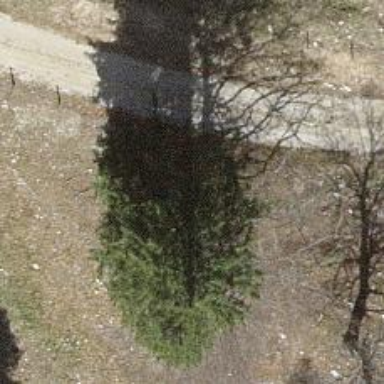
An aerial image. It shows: Single tag "natural: tree."